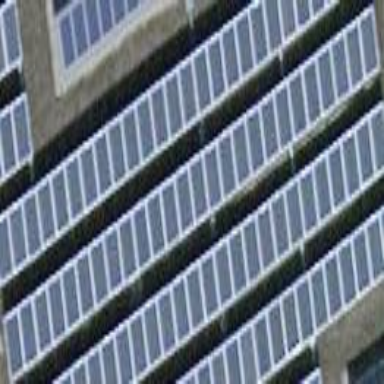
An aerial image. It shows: Solar power generator utilizing photovoltaic technology with solar photovoltaic panels.